Question: I am trying to implement a custom drag and drop directive. It works, but it is extremely slow, and I think the slowness can be tracked to Angular 2 because I've never encountered this slowness before. The slowness only occurs when I attach an event listener to the 'dragover' or 'drag' events (i.e. the events which are sent frequently), even if I do nothing but return 'false' in them.
Here's my directive code:
'''
import {Directive, ElementRef, Inject, Injectable} from 'angular2/core';
declare var jQuery: any;
declare var document: any;
@Directive({
selector: '.my-log',
host: {
'(dragstart)': 'onDragStart($event)',
'(dragover)': 'onDragOver($event)',
'(dragleave)': 'onDragLeave($event)',
'(dragenter)': 'onDragEnter($event)',
'(drop)': 'onDrop($event)',
}
})
@Injectable()
export class DraggableDirective {
refcount = 0;
jel;
constructor( @Inject(ElementRef) private el: ElementRef) {
el.nativeElement.setAttribute('draggable', 'true');
this.jel = jQuery(el.nativeElement);
}
onDragStart(ev) {
ev.dataTransfer.setData('Text', ev.target.id);
}
onDragOver(ev) {
return false;
}
onDragEnter(ev) {
if (this.refcount === 0) {
this.jel.addClass('my-dragging-over');
}
this.refcount++;
}
onDragLeave(ev) {
this.refcount--;
if (this.refcount === 0) {
this.jel.removeClass('my-dragging-over');
}
}
onDrop(ev) {
this.jel.removeClass('my-dragging-over');
this.refcount = 0;
}
}
'''
Here's the relevant style sheet excerpt:
'''
.my-log.my-dragging-over {
background-color: yellow;
}
'''
As you can see all I'm doing is highlighting the element being dragged over in yellow. And it works fast when I don't handle the 'dragover' event, however I handle it to support dropping. When I do handle the 'dragover' event, everything slows down to unbearable levels!!
I am using angular beta 2.0.0-beta.8
I tried profiling the code using chrome's profiler, these are the results:

Look at the marked line, it is strangely suspicious...
Found the problem: it was indeed due to Angular 2's change detection. The drag and drop operation in my case is done on a very dense page with a lot of bindings and directives. When I commented out everything except the given list, it worked fast again... Now I need your help in finding a solution to this!
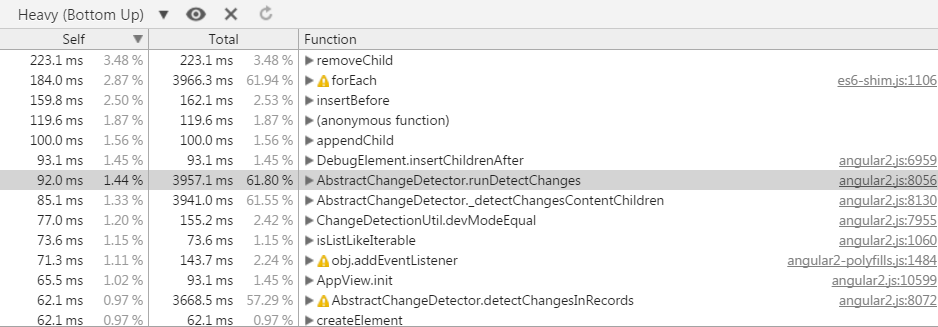
Answer: Answering my own question (problem was solved).
The slowness problem was due to inefficient data bindings in my markup, which caused Angular to waste a lot of time calling functions on my view model. I had many bindings of this sort:
'''
*ngFor="#a of someFunc()"
'''
This caused Angular to be unsure whether data has changed or not, and the function 'someFunc' was getting called again and again after every run of 'onDragOver' (which is a about once every 350ms) even though data was not changing during the drag and drop process. I changed these bindings to refer to simple properties in my class, and moved the code that populates them where it was supposed to be. Everything started moving lightning fast again!